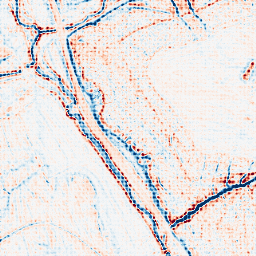
Category: edge_preserving
Decomposition family: bilateral
Decomposition parameters: d: 9
sigma_color: 50
sigma_space: 100
Upsampling method: sinc_blackman
Upsampling parameters: scale: 4
kernel_size: 4
Upsampling scale: 4